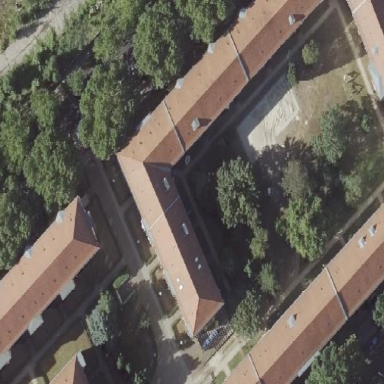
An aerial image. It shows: Hipped roof apartment building.